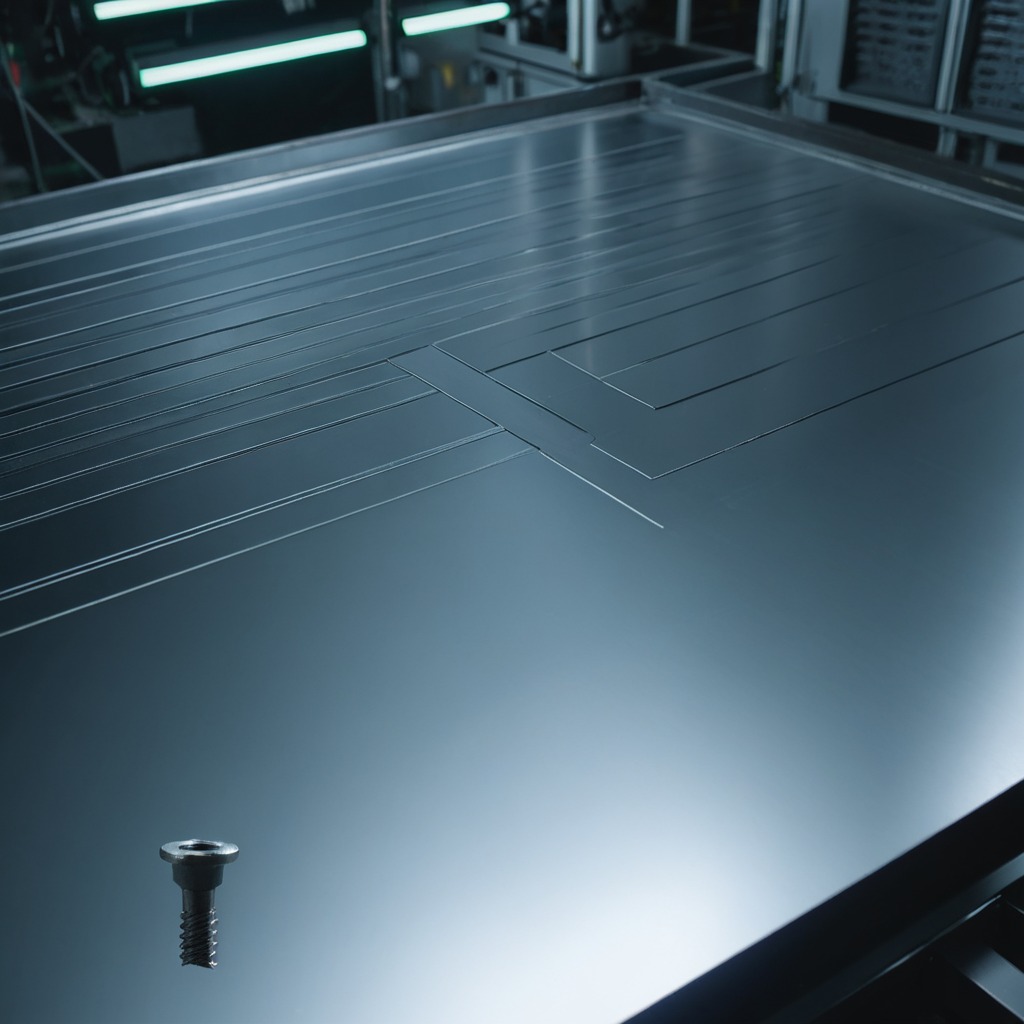
A metal screw is lying on a metal table in a machine shop under fluorescent lights.